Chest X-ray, AP view. Patient: 49 years old, sex M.
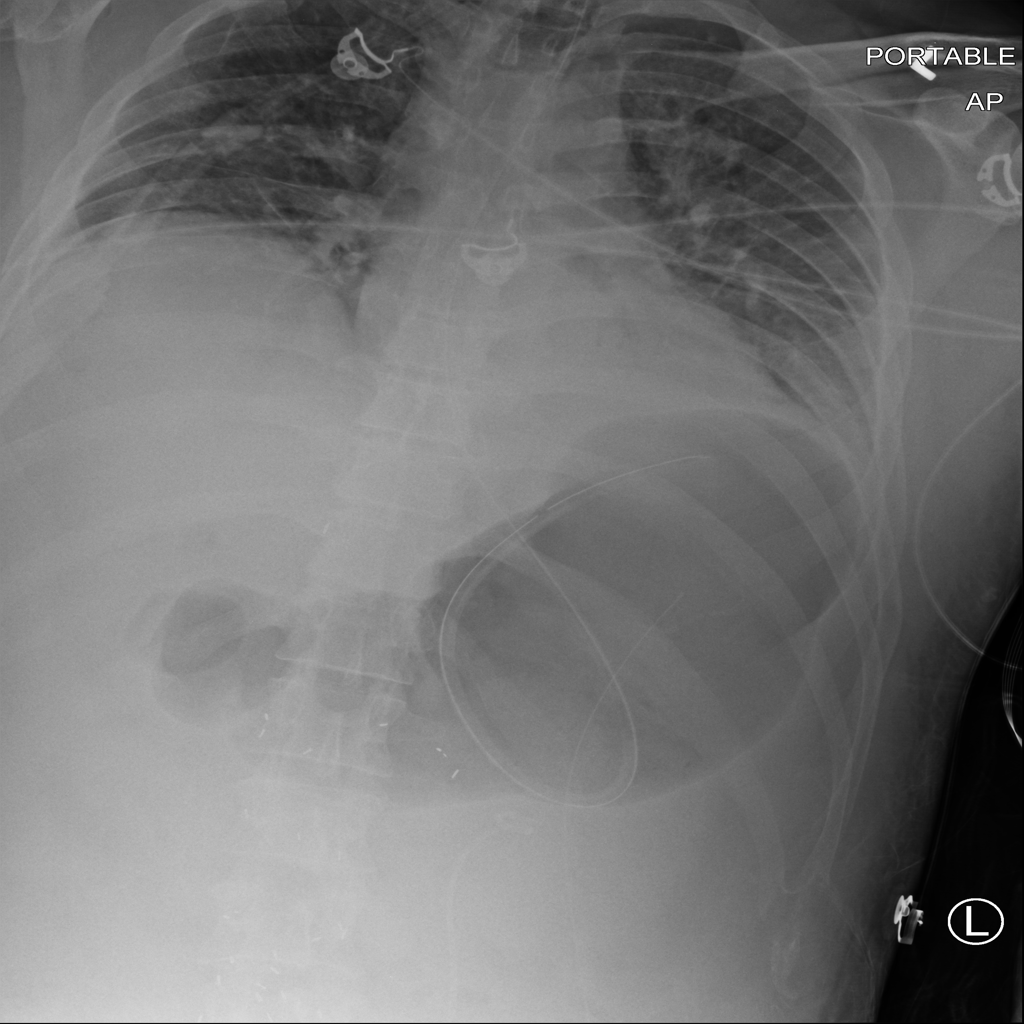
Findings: No Finding